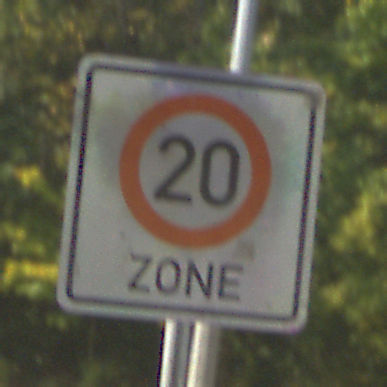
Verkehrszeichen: BeginnZone20
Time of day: MorningAfternoon
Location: Outdoor (Suburban)
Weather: Clear
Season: NotSpecified
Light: Natural